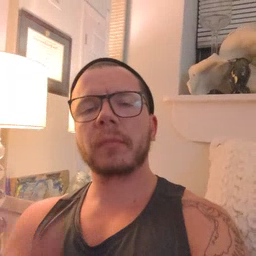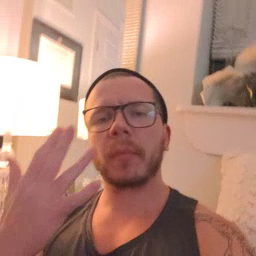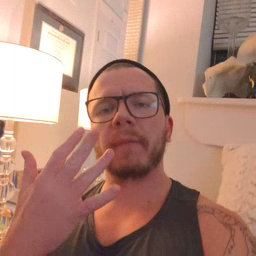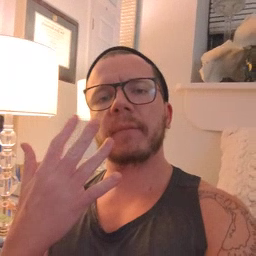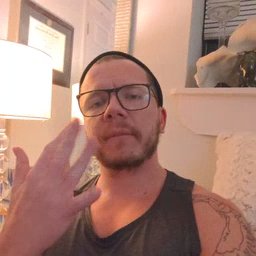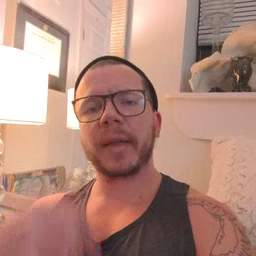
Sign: finger